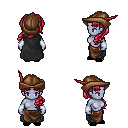
a pixel art fantasy rpg character, female body template, dark elf, purple skin, black cape, robe skirt, ruby red princess hairstyle, leather cap, white cloth bracers, black slippers, four views (front, back, left, right), 2x2 character sprite sheet, small pixel art, hard edges, no anti-aliasing